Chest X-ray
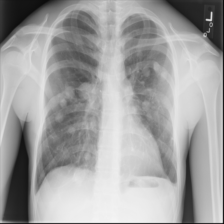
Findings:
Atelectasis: negative
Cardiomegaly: negative
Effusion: negative
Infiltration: negative
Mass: negative
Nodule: positive
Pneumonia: negative
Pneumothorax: negative
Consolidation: negative
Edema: negative
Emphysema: negative
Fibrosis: negative
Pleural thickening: negative
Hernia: negative